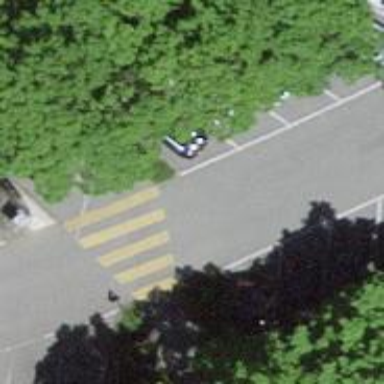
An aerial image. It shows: Marked road crossing with visible crossing markings.